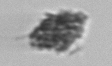
Label: detritus